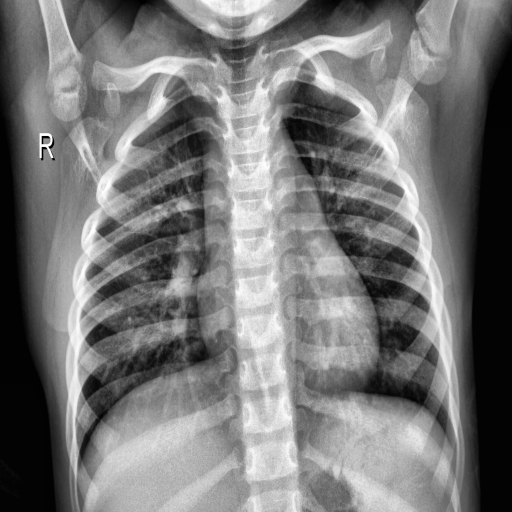
Finding: NORMAL